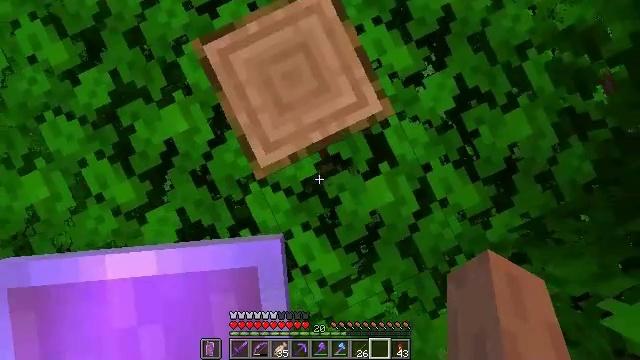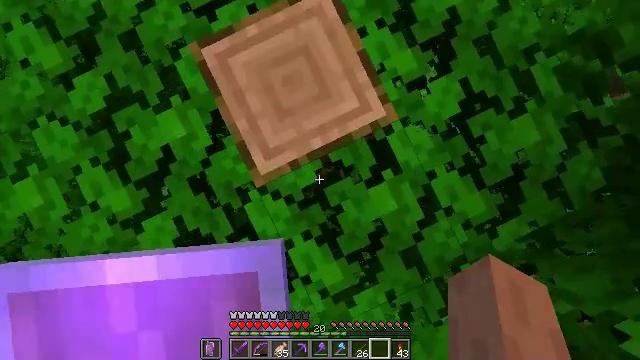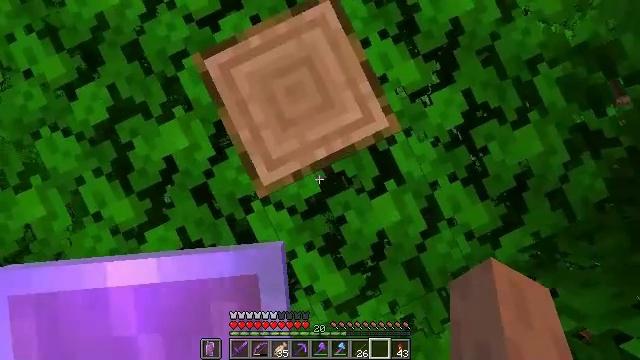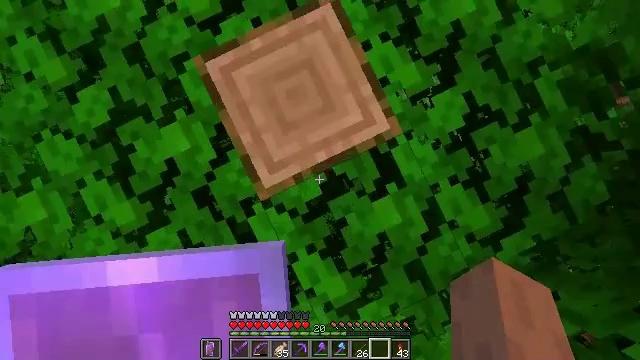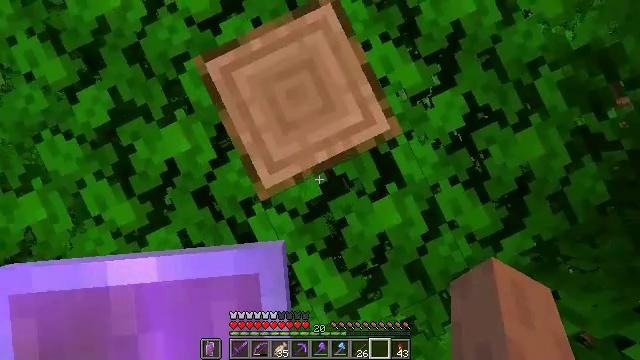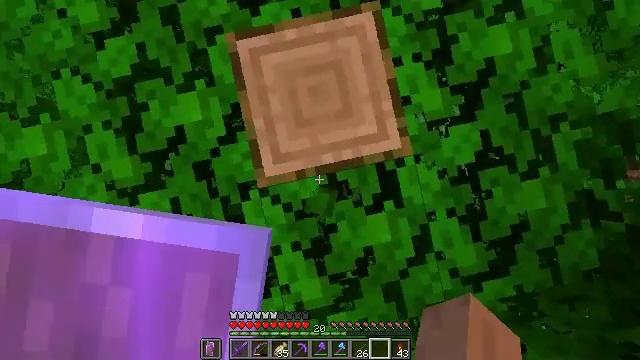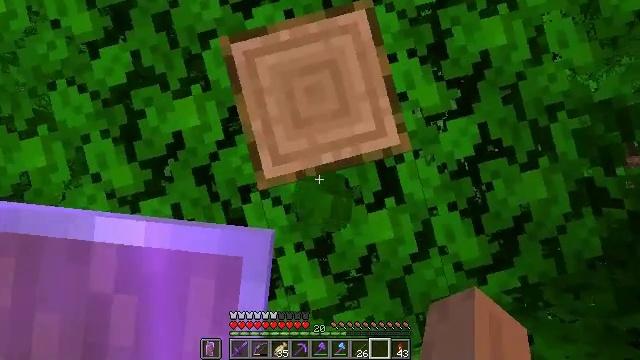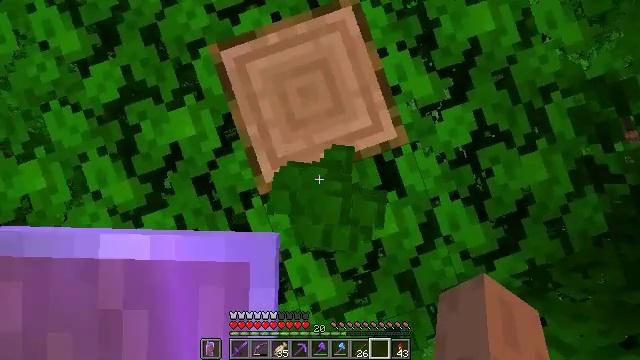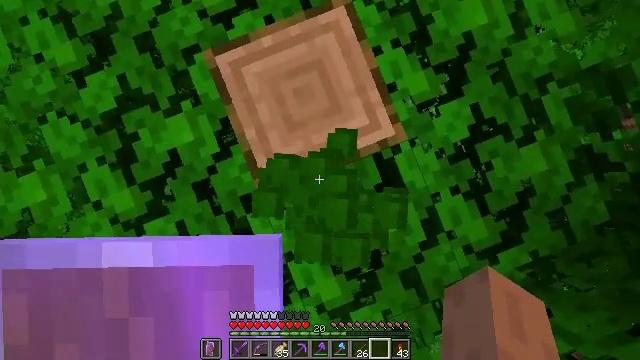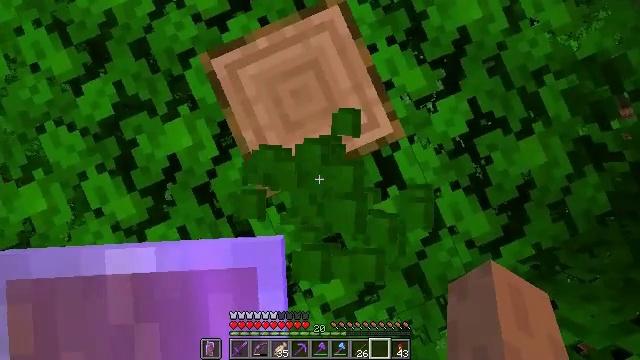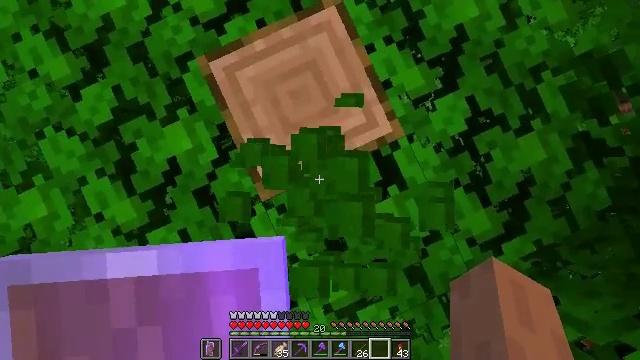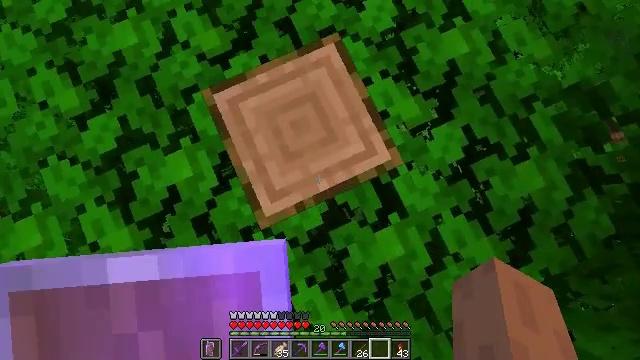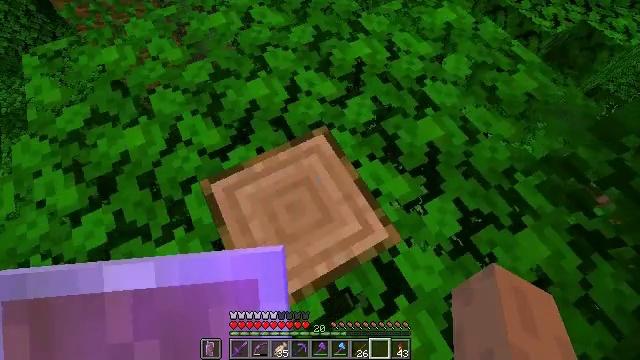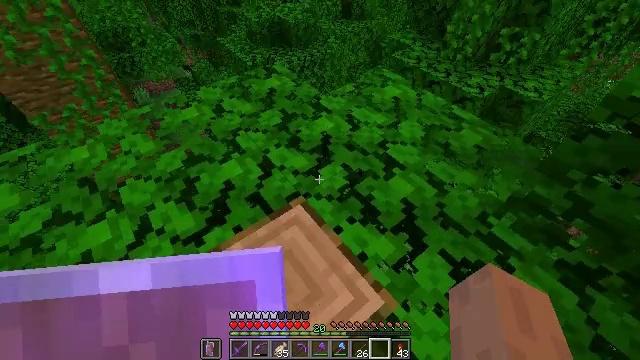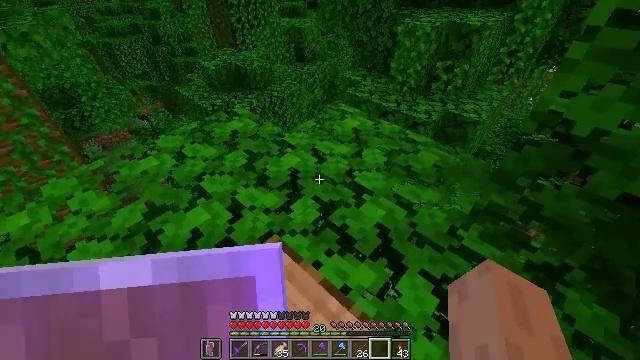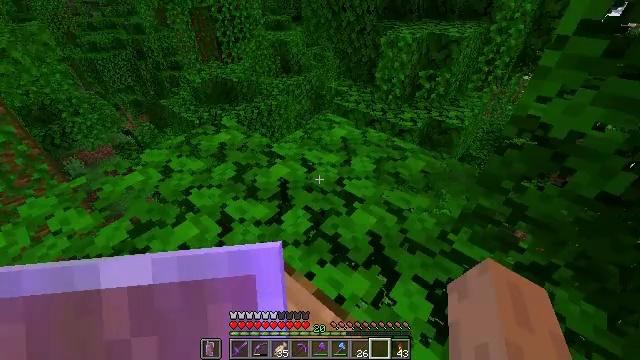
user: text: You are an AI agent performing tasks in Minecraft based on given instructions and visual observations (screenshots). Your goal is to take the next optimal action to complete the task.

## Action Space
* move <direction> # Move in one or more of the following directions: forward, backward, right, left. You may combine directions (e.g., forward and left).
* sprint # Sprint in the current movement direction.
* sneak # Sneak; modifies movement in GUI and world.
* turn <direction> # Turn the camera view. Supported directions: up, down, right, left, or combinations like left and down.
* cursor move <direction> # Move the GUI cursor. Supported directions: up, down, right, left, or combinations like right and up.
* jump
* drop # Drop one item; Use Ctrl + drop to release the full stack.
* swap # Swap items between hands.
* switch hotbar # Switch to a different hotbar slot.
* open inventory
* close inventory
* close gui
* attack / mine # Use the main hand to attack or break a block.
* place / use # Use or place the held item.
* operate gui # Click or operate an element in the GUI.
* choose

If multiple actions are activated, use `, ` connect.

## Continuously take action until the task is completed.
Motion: motion action
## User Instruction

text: Trim the tree by mining oak leaves.
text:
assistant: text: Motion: no_op
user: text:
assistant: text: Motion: no_op
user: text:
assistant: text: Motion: no_op
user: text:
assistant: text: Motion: no_op
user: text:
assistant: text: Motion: no_op
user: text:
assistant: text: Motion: no_op
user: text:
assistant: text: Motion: no_op
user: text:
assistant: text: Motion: no_op
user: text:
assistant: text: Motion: no_op
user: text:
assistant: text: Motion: no_op
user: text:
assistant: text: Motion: turn up
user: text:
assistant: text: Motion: turn right and up
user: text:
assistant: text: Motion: turn right and up
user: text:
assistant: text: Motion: turn right and up
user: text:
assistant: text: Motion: turn right and up
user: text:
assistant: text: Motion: turn right
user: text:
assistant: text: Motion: turn right and down
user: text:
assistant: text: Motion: turn right and down
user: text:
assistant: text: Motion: turn right
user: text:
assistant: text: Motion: move left, turn right
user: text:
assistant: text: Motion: move left, turn right
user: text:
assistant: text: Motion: move left, turn right and down
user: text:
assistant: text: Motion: turn right and down
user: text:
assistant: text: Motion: no_op
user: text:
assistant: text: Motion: no_op
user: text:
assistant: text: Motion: no_op
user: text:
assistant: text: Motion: no_op
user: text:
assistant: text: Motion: no_op
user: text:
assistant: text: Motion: no_op
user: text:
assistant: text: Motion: no_op